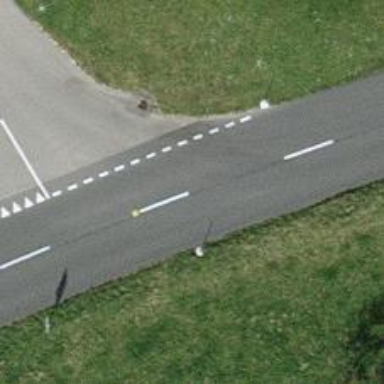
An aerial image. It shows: Tertiary road with asphalt surface.